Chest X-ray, PA view. Patient: 30 years old, sex F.
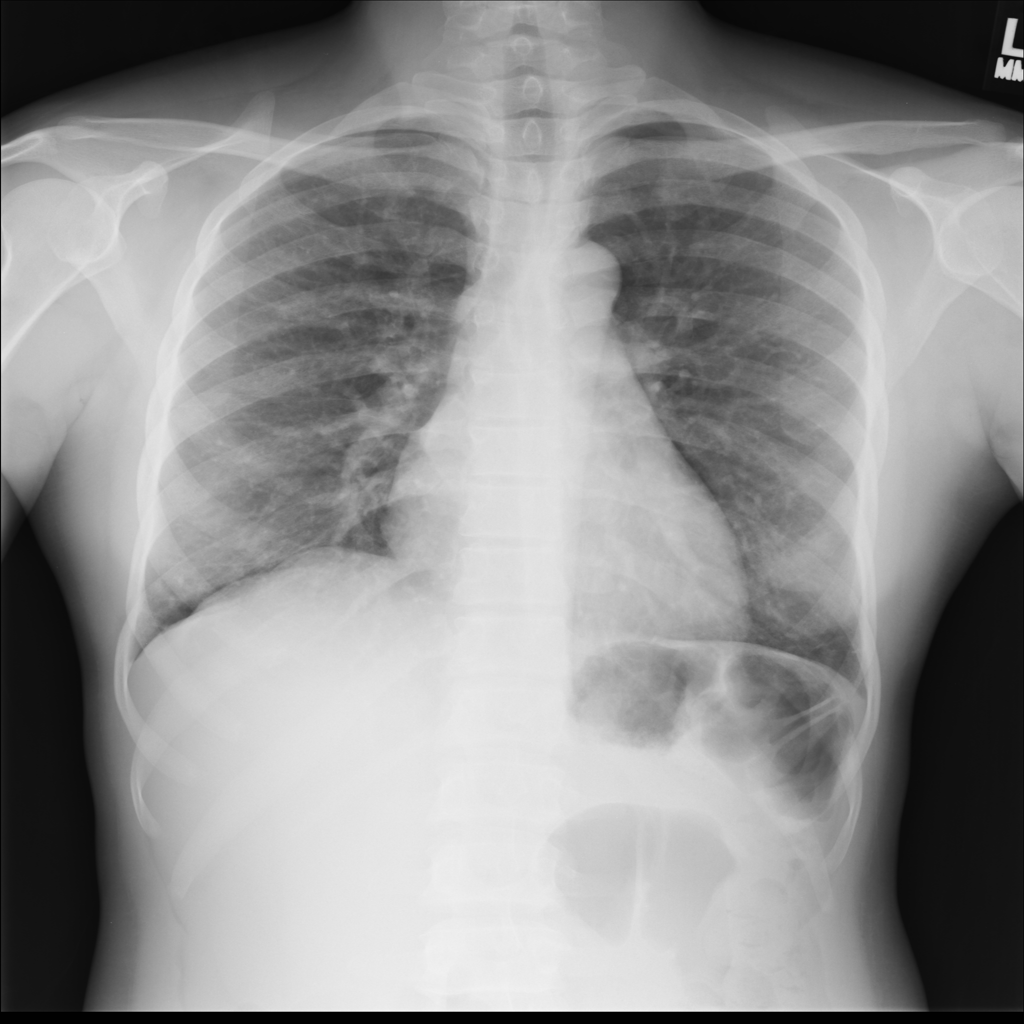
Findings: Infiltration